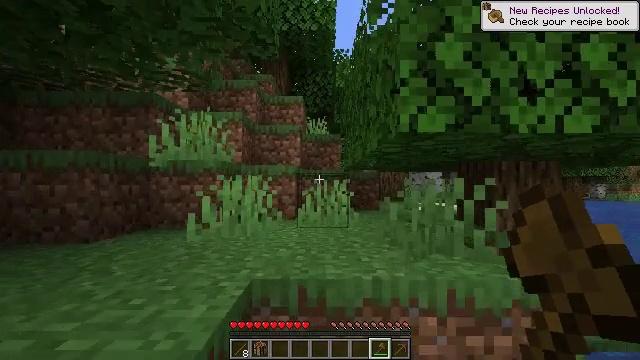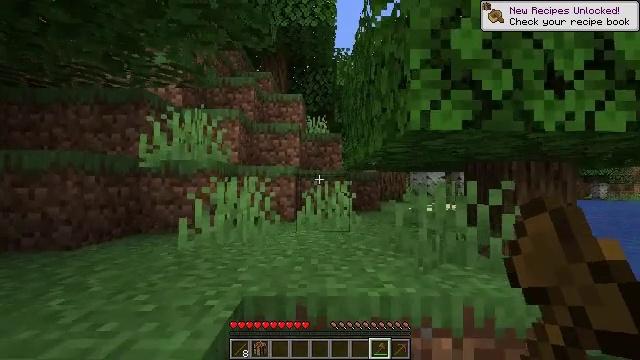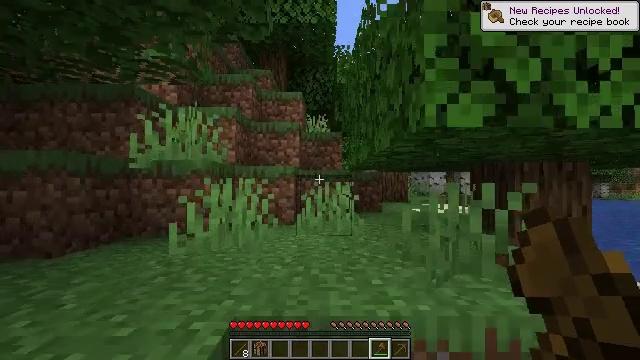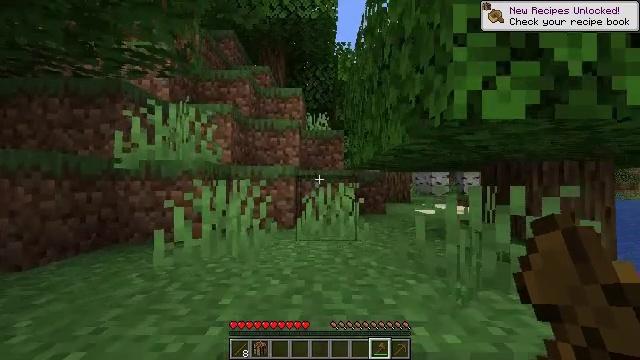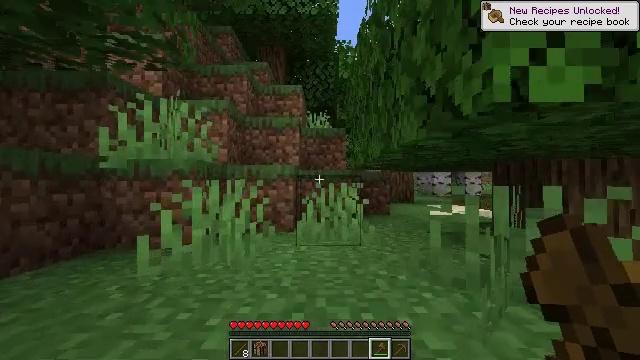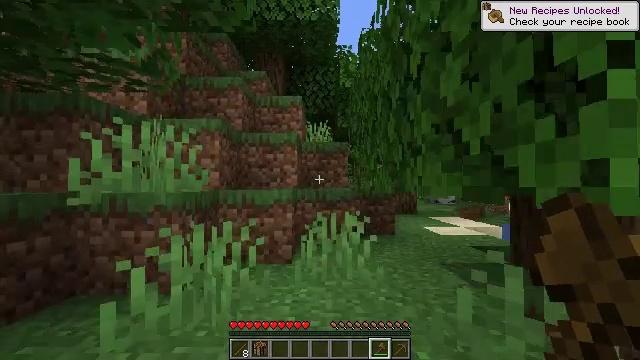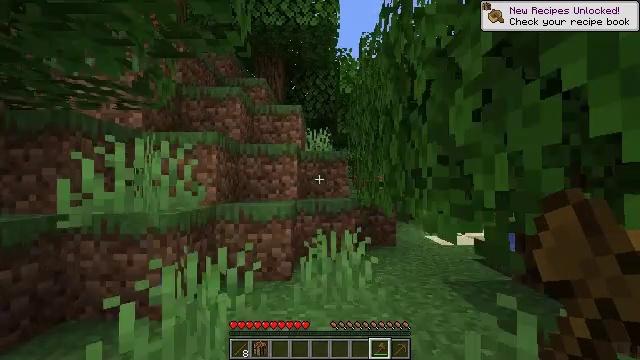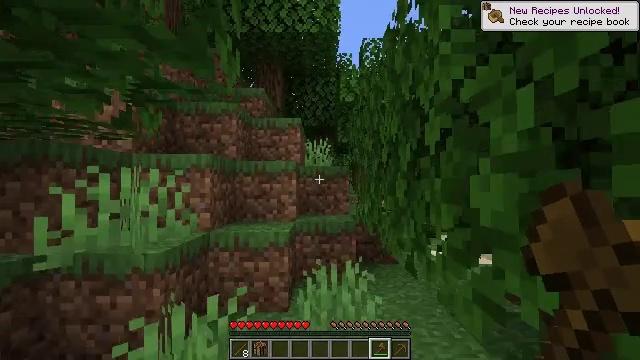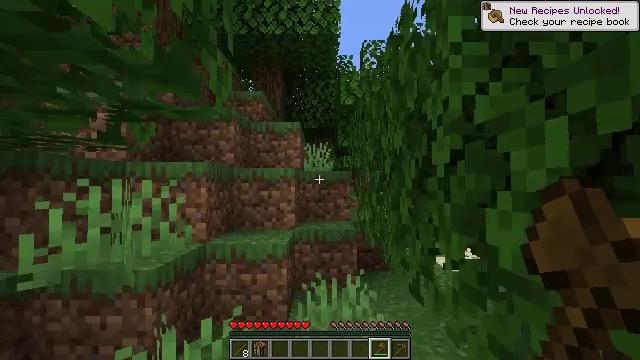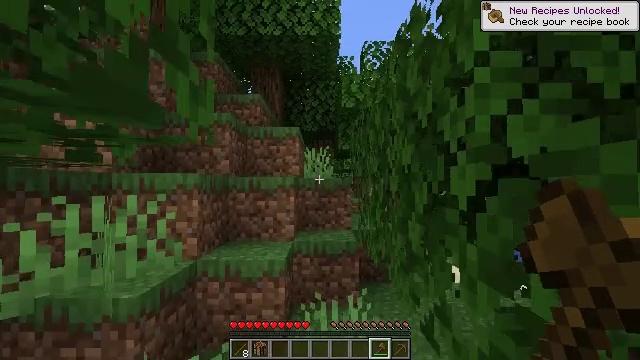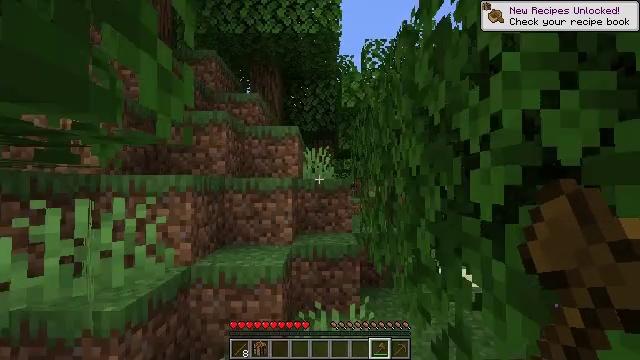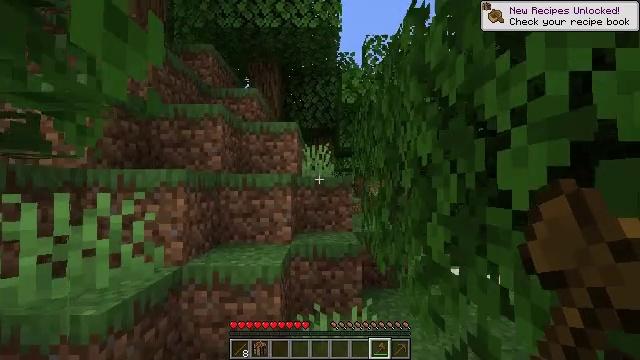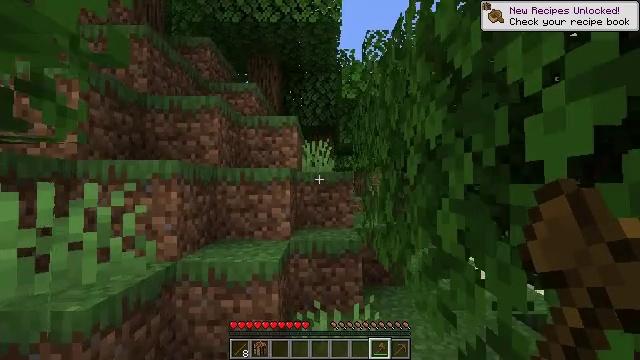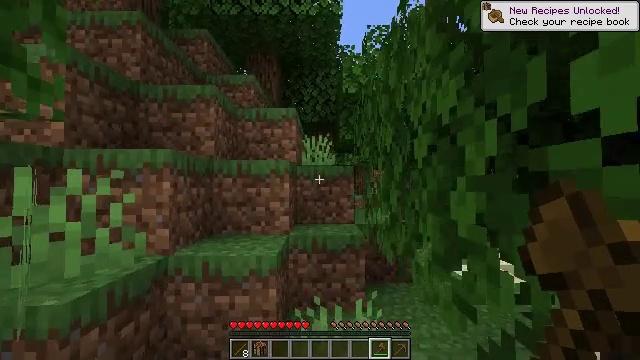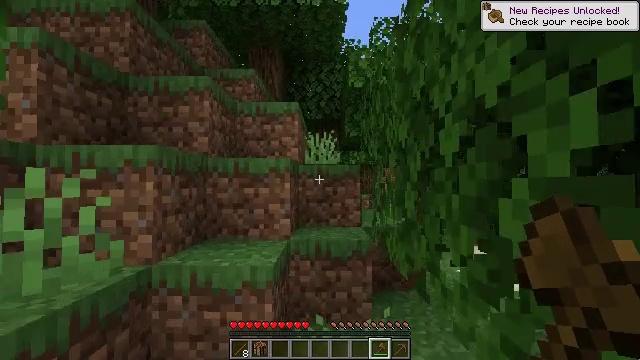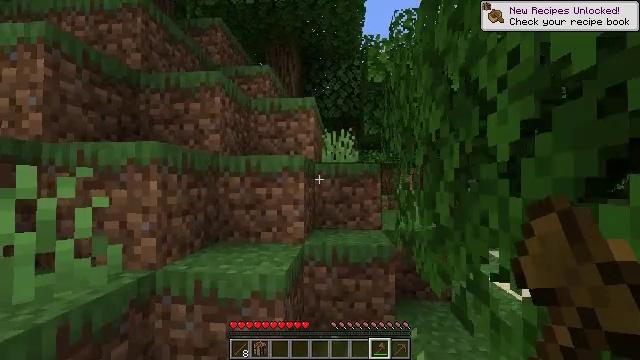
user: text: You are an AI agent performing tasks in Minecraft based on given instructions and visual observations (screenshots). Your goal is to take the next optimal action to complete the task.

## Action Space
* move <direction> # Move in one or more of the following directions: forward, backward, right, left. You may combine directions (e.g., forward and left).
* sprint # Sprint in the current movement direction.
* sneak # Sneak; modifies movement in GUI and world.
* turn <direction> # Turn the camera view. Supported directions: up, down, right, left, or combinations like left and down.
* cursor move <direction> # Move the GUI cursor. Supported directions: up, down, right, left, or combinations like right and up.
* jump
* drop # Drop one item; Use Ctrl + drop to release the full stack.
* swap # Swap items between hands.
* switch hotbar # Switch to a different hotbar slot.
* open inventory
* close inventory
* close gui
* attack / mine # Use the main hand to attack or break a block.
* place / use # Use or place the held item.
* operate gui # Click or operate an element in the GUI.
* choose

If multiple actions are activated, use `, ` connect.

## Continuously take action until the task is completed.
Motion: motion action
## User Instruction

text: Break the lilac plant.
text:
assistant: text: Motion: move forward
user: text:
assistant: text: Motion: move forward
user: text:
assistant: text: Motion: move forward
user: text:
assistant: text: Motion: move forward
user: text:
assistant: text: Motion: move forward, jump
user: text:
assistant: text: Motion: move forward, jump
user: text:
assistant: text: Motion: move forward, jump
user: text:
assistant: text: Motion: move forward, jump
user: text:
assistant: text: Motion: move forward, jump
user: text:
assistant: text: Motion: move forward
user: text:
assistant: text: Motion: move forward
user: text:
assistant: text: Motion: move forward
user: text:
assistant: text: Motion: move forward
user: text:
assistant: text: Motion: move forward, turn left
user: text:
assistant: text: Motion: move forward, turn left
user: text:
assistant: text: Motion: move forward, turn left
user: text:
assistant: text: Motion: move forward, turn left
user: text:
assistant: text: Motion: move forward, turn left
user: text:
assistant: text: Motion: move forward, turn left
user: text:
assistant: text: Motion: move forward, turn left and up, jump
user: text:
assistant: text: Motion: move forward, turn left and up, jump
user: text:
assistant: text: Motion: move forward, turn left and up, jump
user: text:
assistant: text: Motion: move forward, turn left, jump
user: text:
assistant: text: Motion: move forward, turn left, jump
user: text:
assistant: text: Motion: move forward, turn left, jump
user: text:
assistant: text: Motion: move forward, turn left
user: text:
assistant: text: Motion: move forward, turn left
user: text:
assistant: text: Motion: move forward, turn left
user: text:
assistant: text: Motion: move forward, turn left, jump
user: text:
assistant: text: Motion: move forward, turn left and down, jump